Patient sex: F
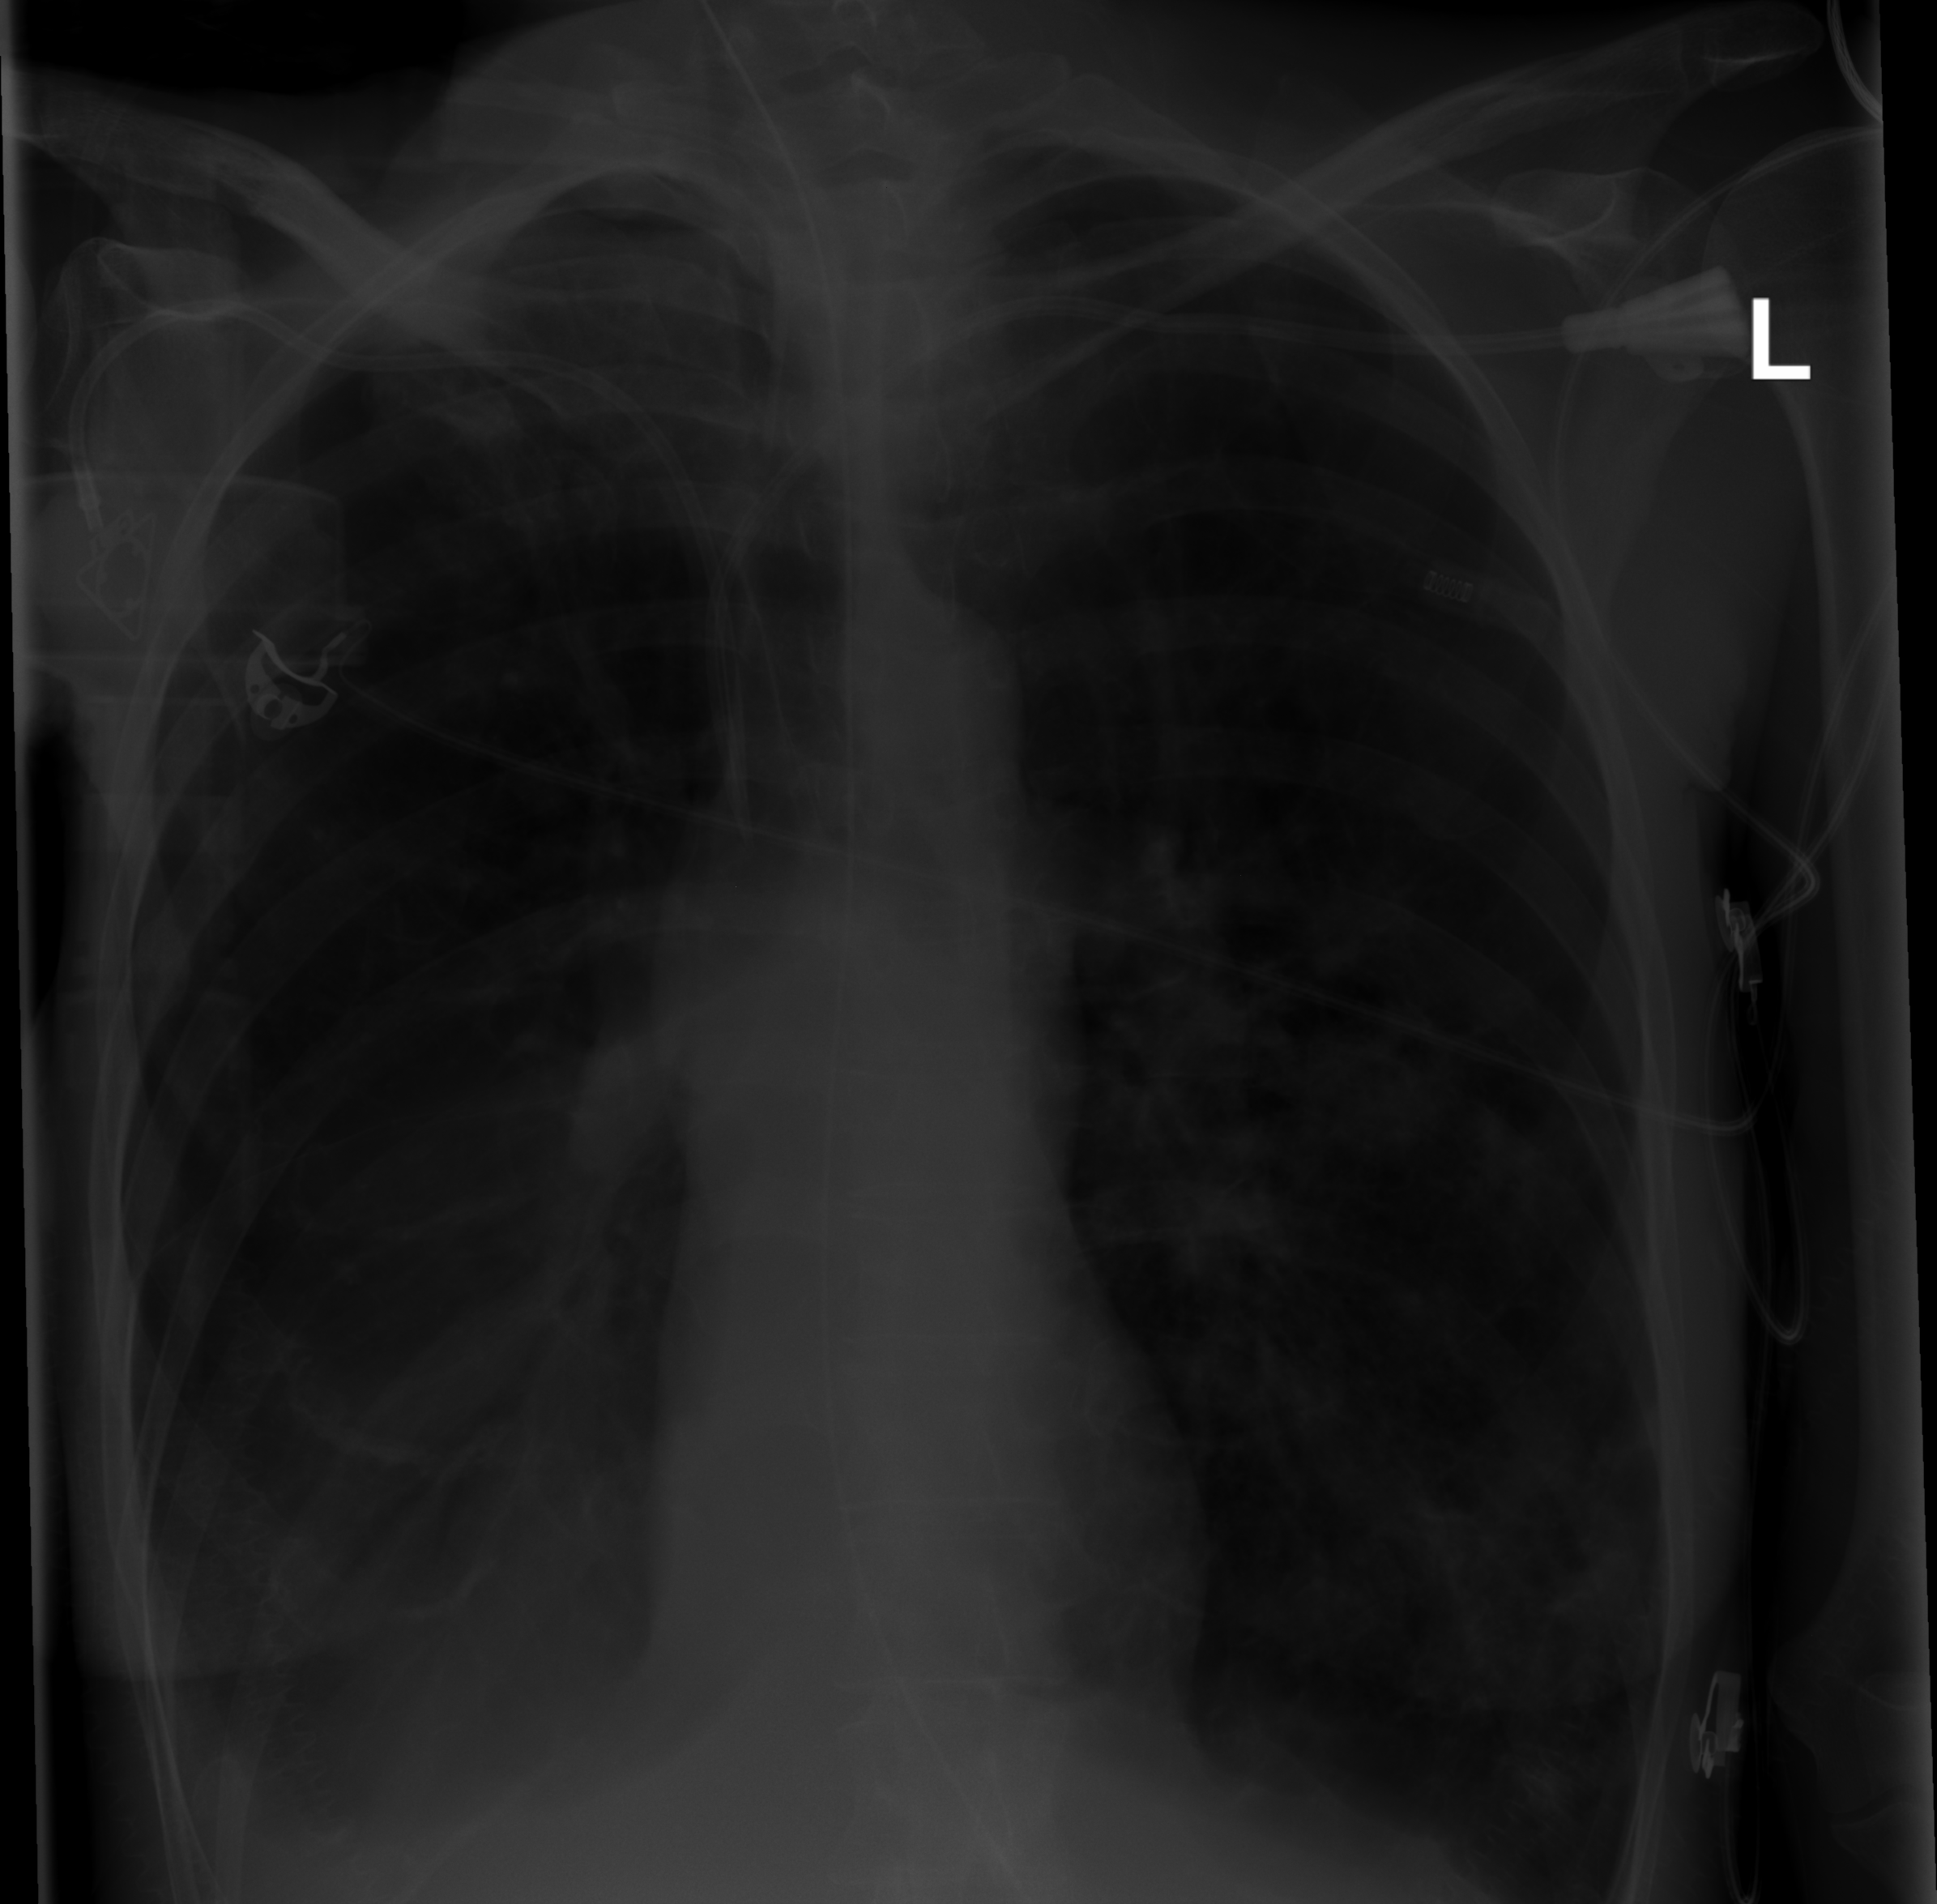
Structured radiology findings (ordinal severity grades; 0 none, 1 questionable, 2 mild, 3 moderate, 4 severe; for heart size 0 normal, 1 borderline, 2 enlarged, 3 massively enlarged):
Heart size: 0
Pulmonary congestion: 0
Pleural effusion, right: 3
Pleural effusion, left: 0
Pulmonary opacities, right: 1
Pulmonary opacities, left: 1
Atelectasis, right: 2
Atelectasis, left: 2